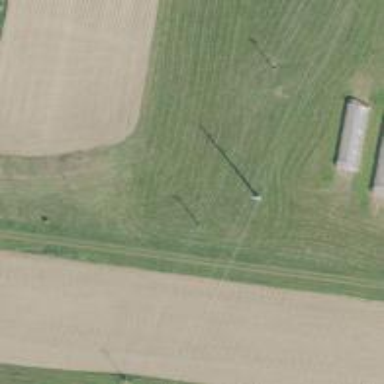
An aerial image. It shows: Power pole.